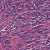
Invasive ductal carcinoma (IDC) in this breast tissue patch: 1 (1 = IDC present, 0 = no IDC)